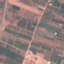
Label: PermanentCrop